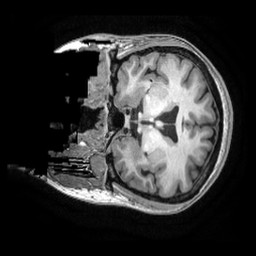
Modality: T1w
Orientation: coronal
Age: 31
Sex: female
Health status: healthy
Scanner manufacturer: ge